Question: Hi I used the Eclipse for creating a project. I don't know what I did that make my code didn't show on the debug windows. How to solve this problem?

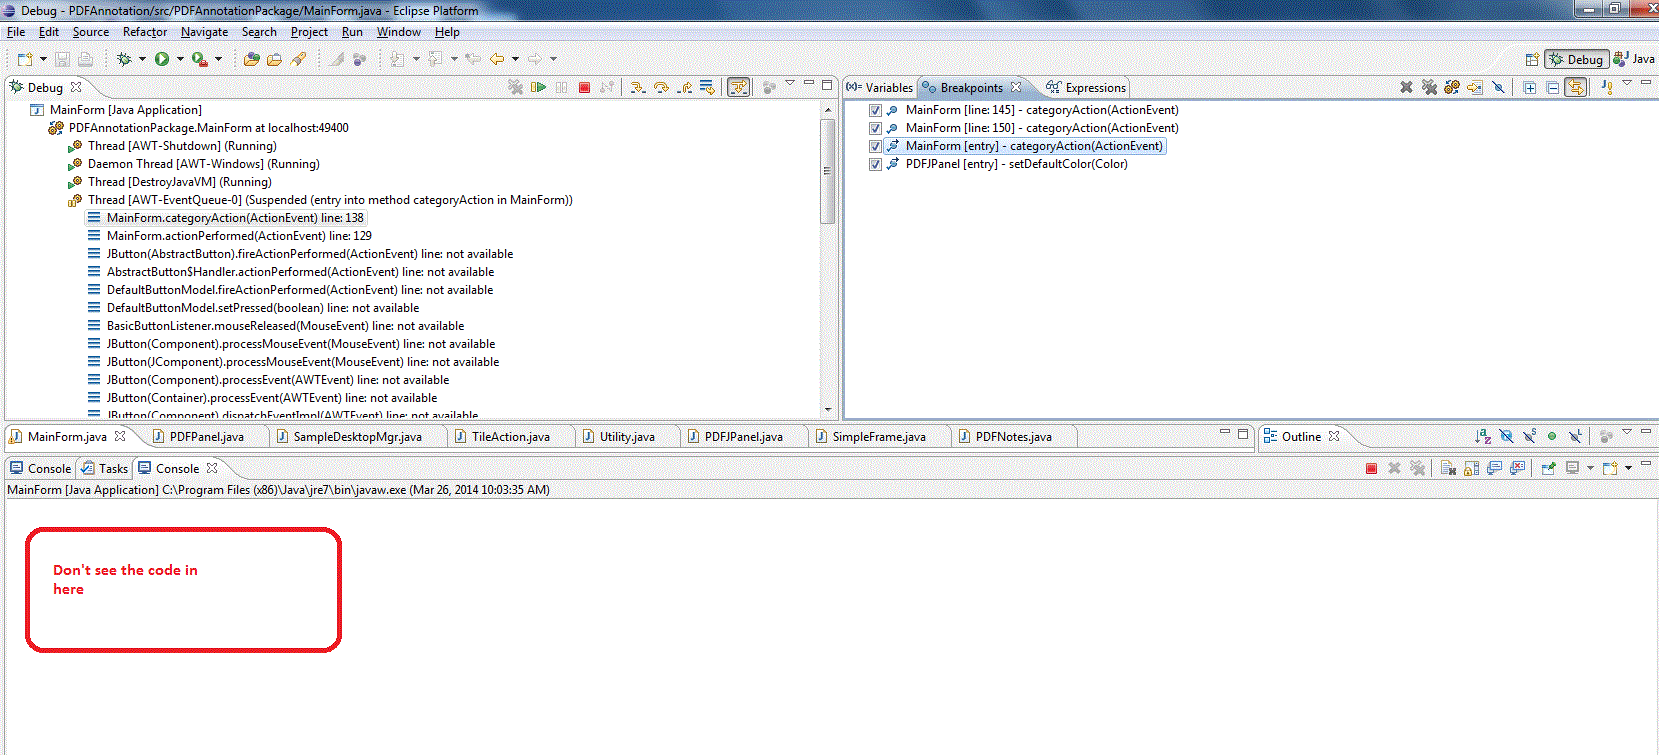
Answer: It is because the console log window is on top of the editor. Resize it to be shorter.
You could also just reset your perspective to the default layout. Use 'Window > Reset Perspective...' menu item.